三年级 · 算术
果园收苹果和桃的质量如下图

(1) 该果园收的苹果比桃重多少千克?

(2) 该果园收的苹果和桃一共多少吨?
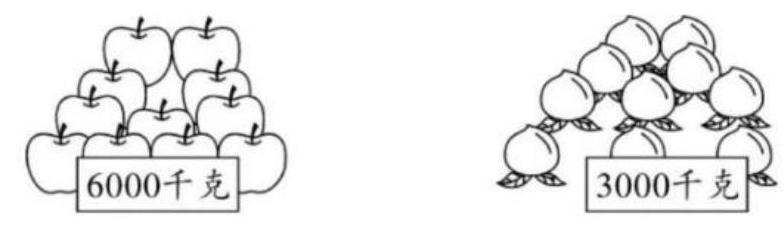
答案: (1) 解： $6000-3000=3000$ (千克)

答: 该果园收的苹果比桃重 3000 千克。

(2) 解: $6000+3000=9000$ (千克) $=9$ (吨)

答：该果园收的苹果和桃一共 9 吨。